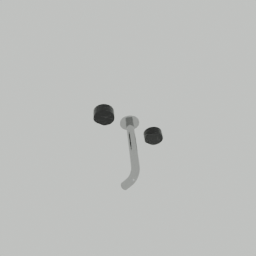
Label: appliances